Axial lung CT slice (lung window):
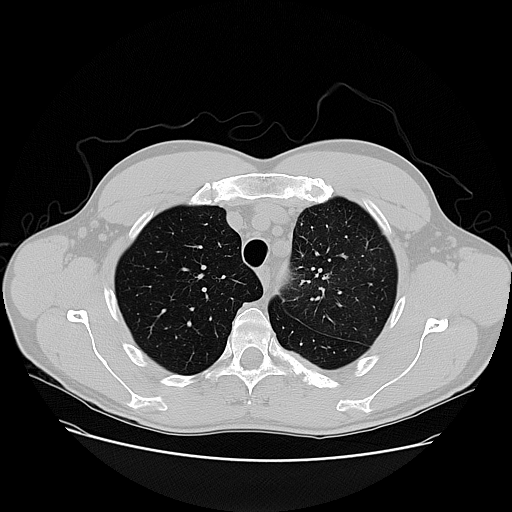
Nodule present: no